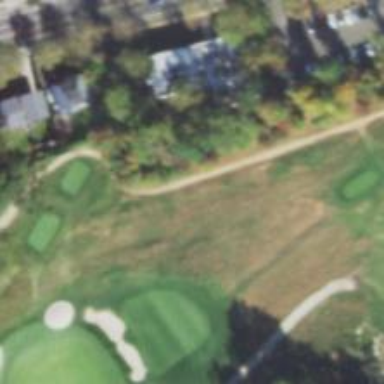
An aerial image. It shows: Pathway for golfing.